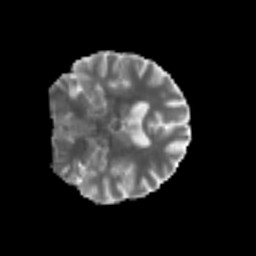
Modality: MD
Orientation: coronal
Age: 72
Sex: male
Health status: ill
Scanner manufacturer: siemens
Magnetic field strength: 3 T
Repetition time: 8.7 s
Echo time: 0.11 s